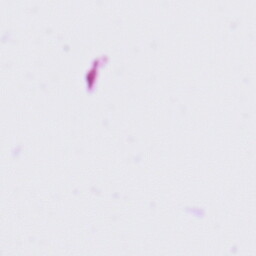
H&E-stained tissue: Tonsil